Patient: sex M, age 46
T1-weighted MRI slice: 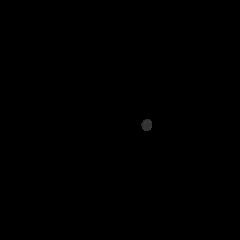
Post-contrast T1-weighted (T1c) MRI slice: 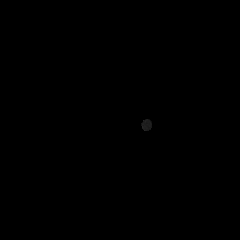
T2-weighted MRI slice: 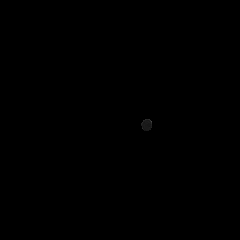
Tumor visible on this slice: no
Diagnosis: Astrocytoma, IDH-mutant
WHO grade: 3